Question: I want to do the opposite of <URL>, though that's about legends, not the plot itself.
The other SO questions seem to be asking about how to unused factor levels. I'd actually like mine removed. I have several name variables and several columns (wide format) of variable attributes that I'm using to create numerous bar plots. Here's a reproducible example:
'''
library(ggplot2)
df <- data.frame(name=c("A","B","C"), var1=c(1,NA,2),var2=c(3,4,5))
ggplot(df, aes(x=name,y=var1)) + geom_bar()
'''
I get this:

I'd like only the names that have corresponding var's show up in my bar plot (as in, there would be no empty space for B).
Reusing the base plot code will be quite easy if I can simply change my output file name and 'y=var' bit. I'd like not have to subset my data frame just to use droplevels on the result for each plot if possible!
---
'na.omit()'
Consider a revised data set:
'''
library(ggplot2)
df <- data.frame(name=c("A","B","C"), var1=c(1,NA,2),var2=c(3,4,5), var3=c(NA,6,7))
ggplot(df, aes(x=name,y=var1)) + geom_bar()
'''
I need to use 'na.omit()' for plotting 'var1' because there's an NA present. But since na.omit makes sure values are present for , the plot removes 'A' as well since it has an NA in 'var3'. This is more analogous to my data. I have 15 total responses with NAs peppered about. I only want to remove factor levels that don't have values for the plotted y vector, not that have NAs in vector in the whole data frame.
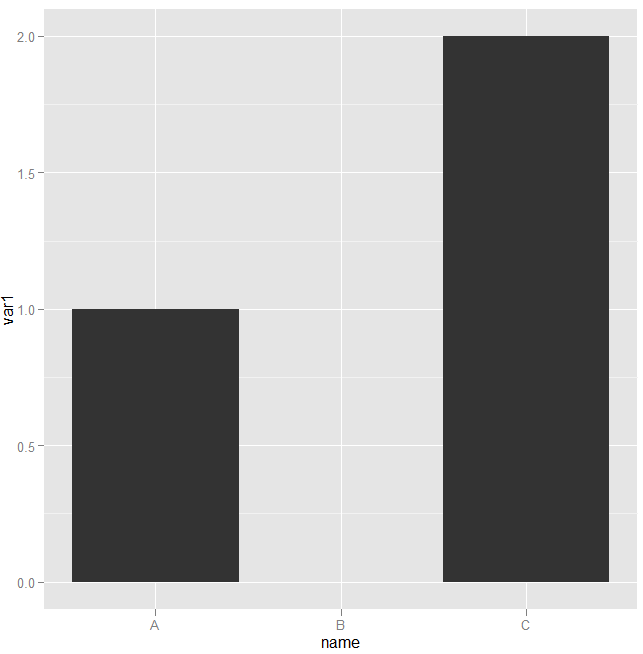
Answer: One easy options is to use 'na.omit()' on your data frame 'df' to remove those rows with 'NA'
'''
ggplot(na.omit(df), aes(x=name,y=var1)) + geom_bar()
'''
Given your update, the following
'''
ggplot(df[!is.na(df$var1), ], aes(x=name,y=var1)) + geom_bar()
'''
works OK and only considers 'NA' in 'Var1'. Given that you are only plotting 'name' and 'Var', apply 'na.omit()' to a data frame containing only those variables
'''
ggplot(na.omit(df[, c("name", "var1")]), aes(x=name,y=var1)) + geom_bar()
'''